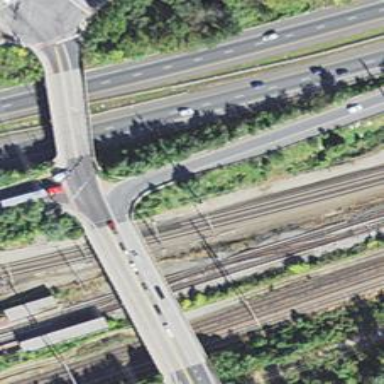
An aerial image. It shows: Railway track with contact lines for electrification.